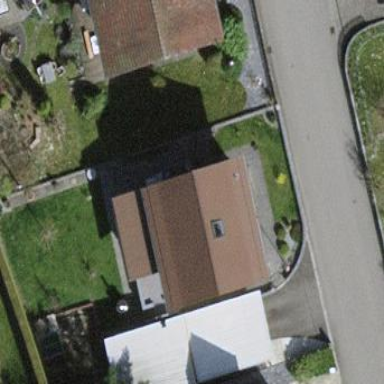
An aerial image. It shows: Detached building.